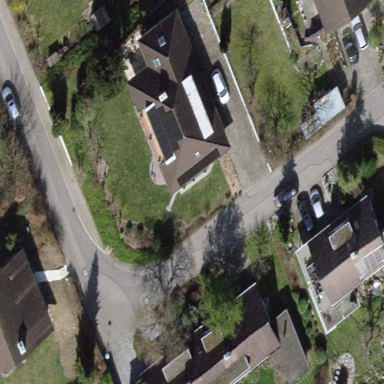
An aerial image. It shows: Detached building with hipped roof shape.